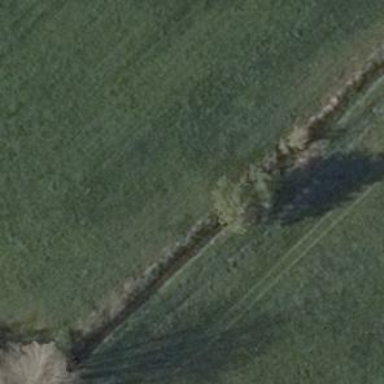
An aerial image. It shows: Row of deciduous broadleaved trees along waterway.